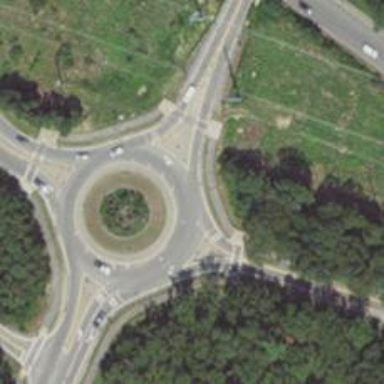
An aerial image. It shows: Asphalt road that is secondary route leading to roundabout.